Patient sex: F
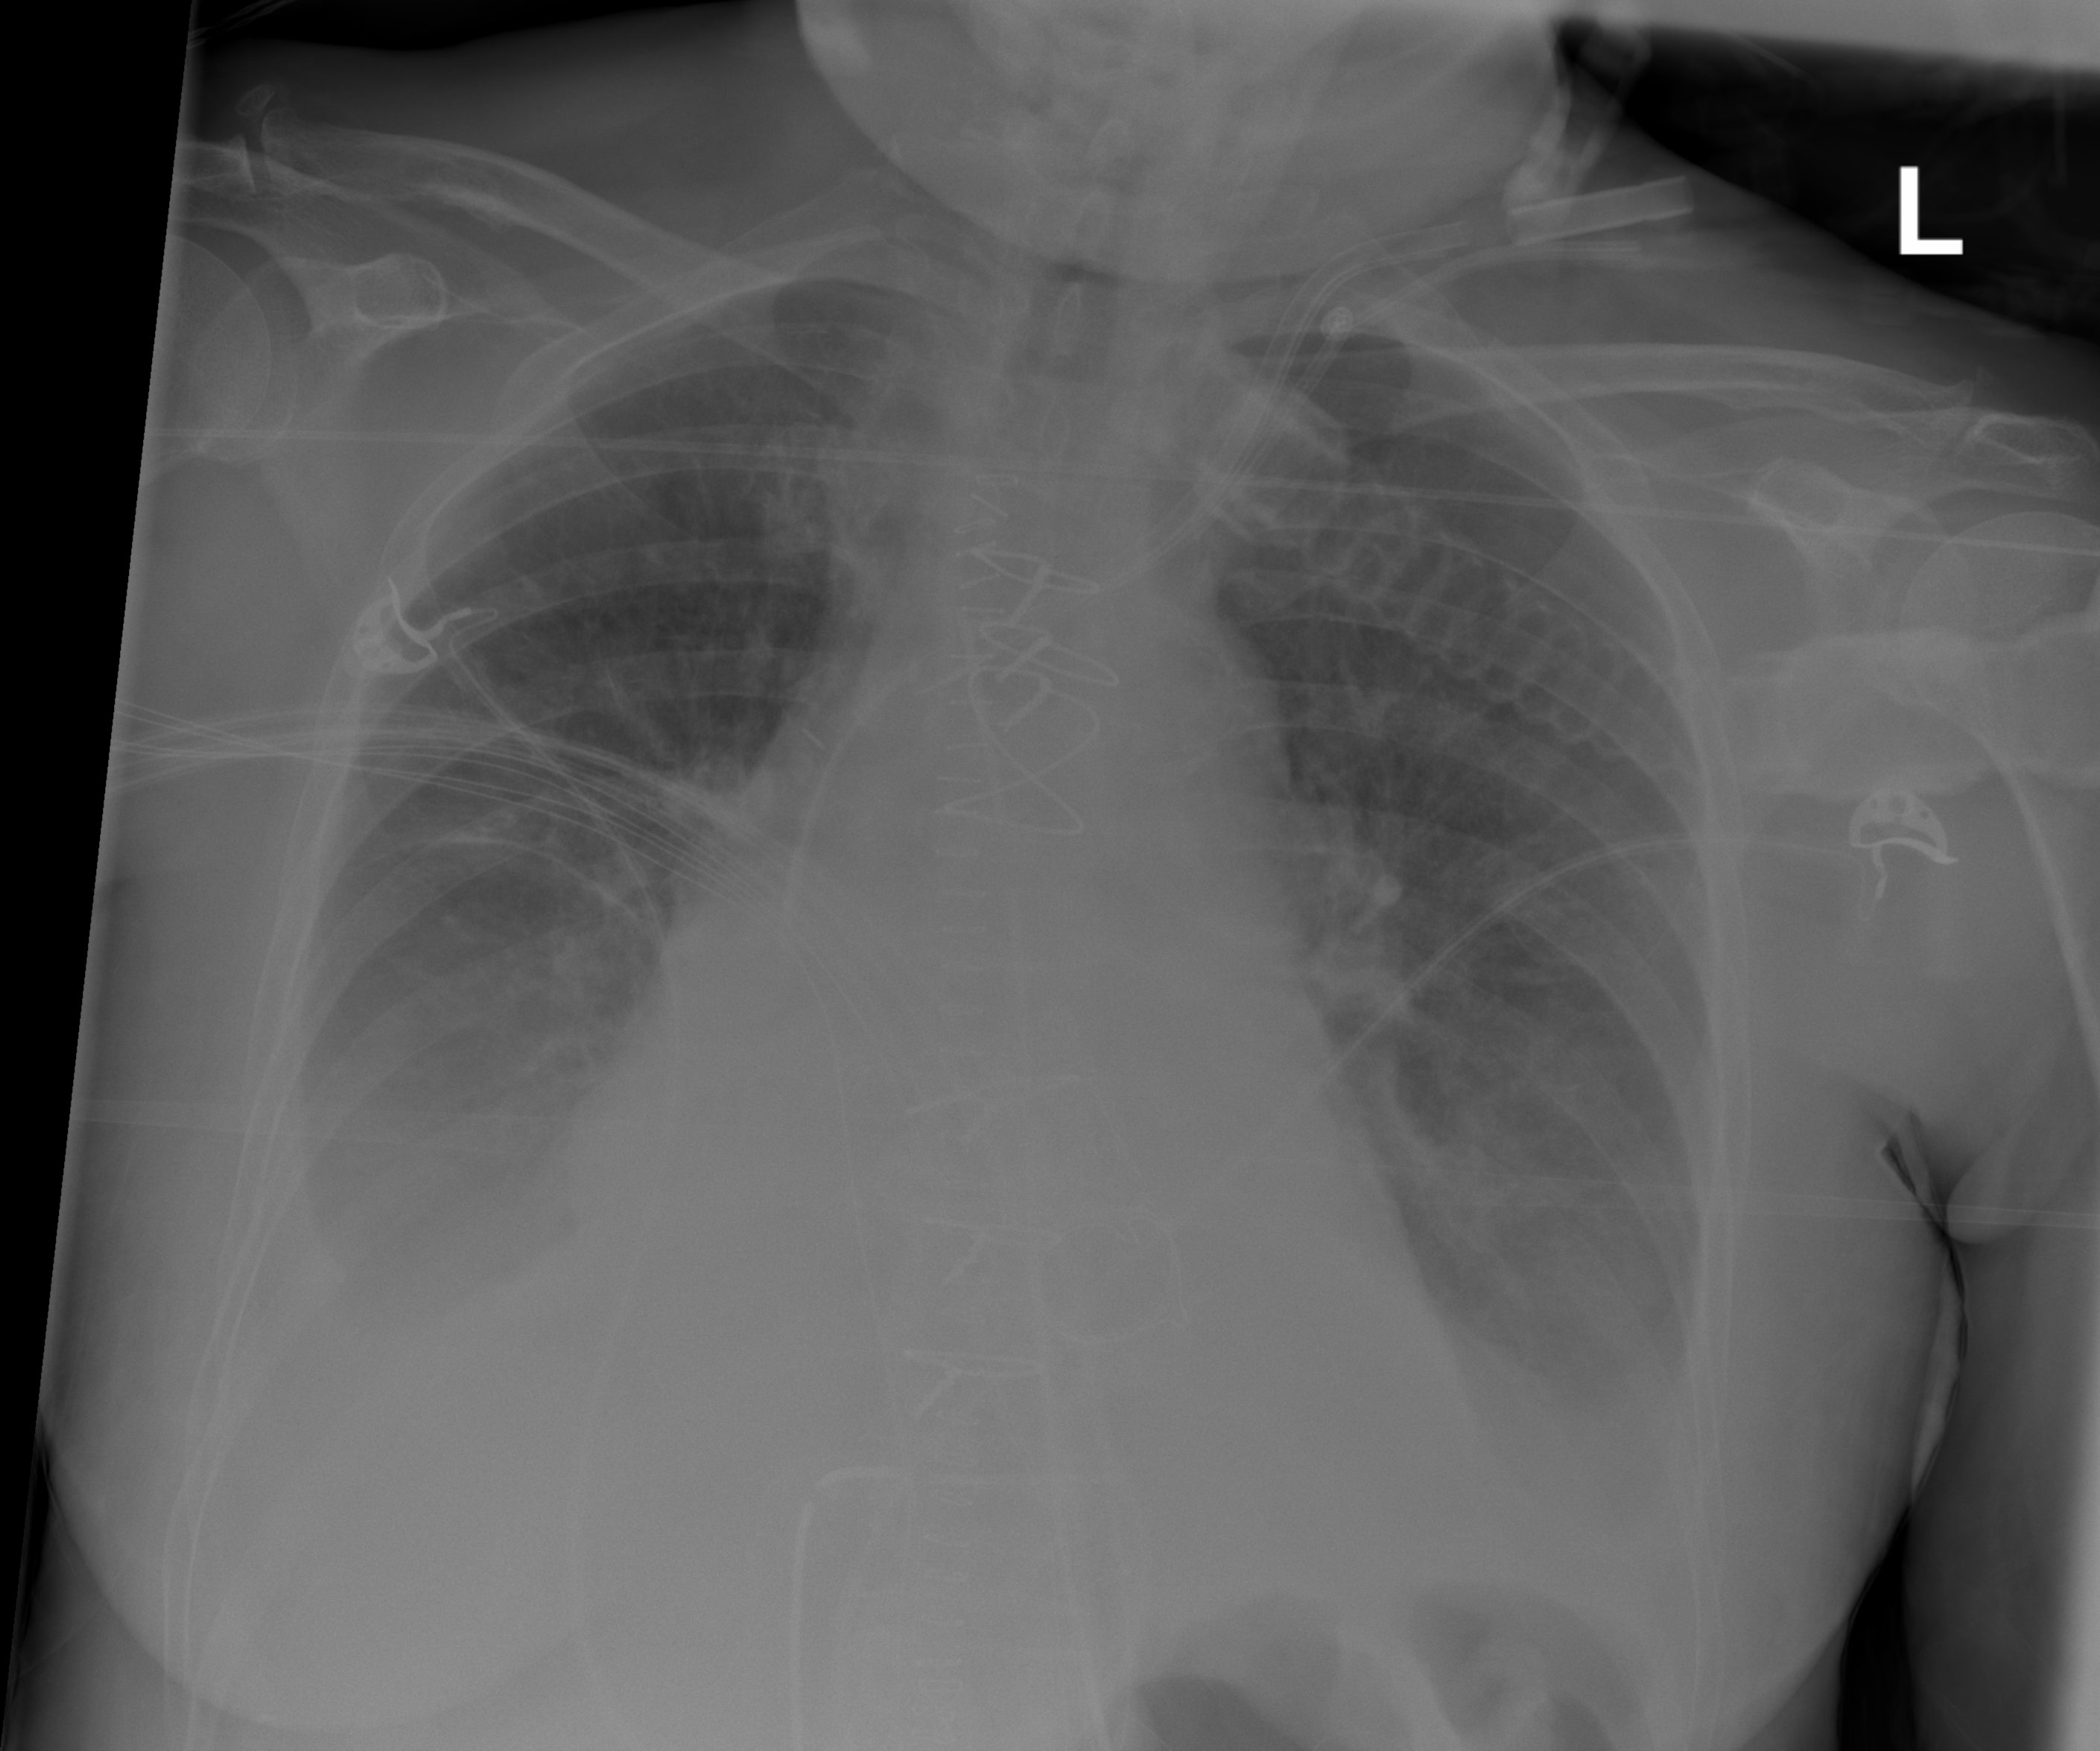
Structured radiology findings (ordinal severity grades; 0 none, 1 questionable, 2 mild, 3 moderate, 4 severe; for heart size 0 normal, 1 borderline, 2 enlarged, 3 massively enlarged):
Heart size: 2
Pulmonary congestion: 2
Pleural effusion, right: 2
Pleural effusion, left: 2
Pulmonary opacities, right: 0
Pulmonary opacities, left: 0
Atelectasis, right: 2
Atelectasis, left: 2